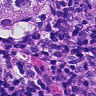
Metastatic tissue present: yes